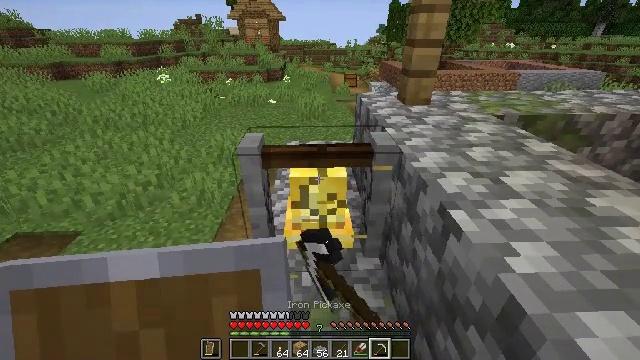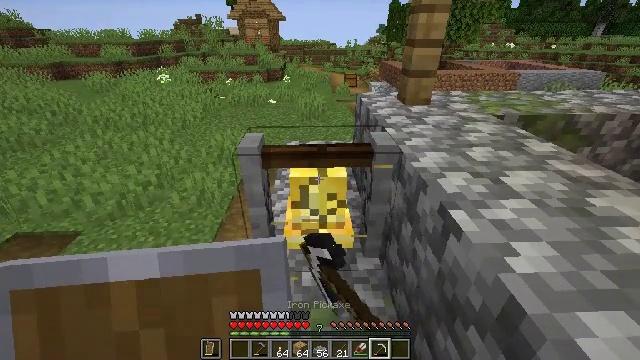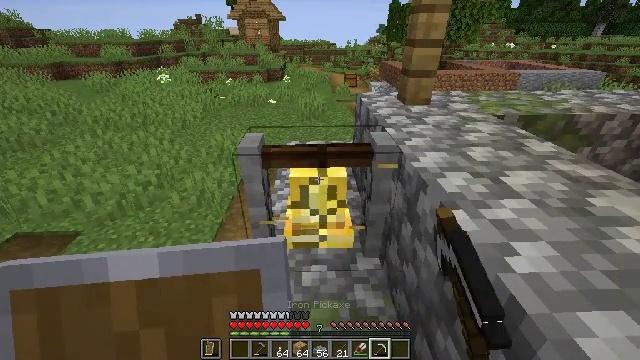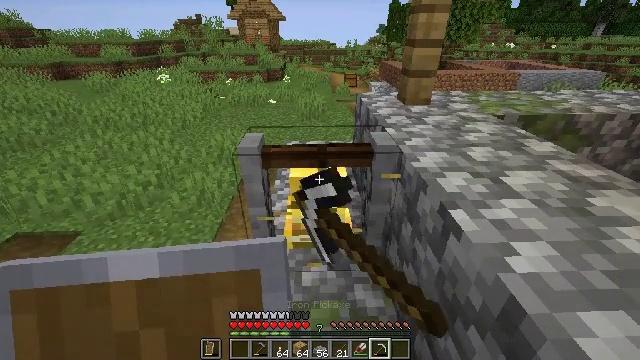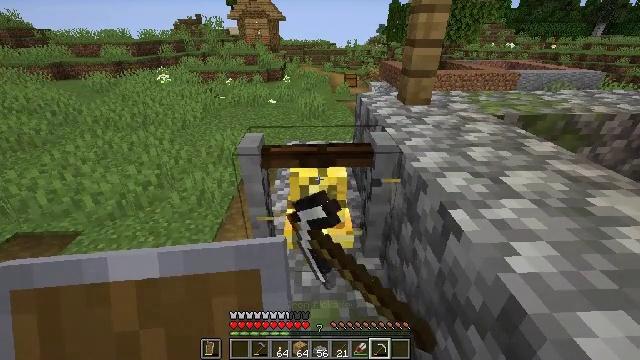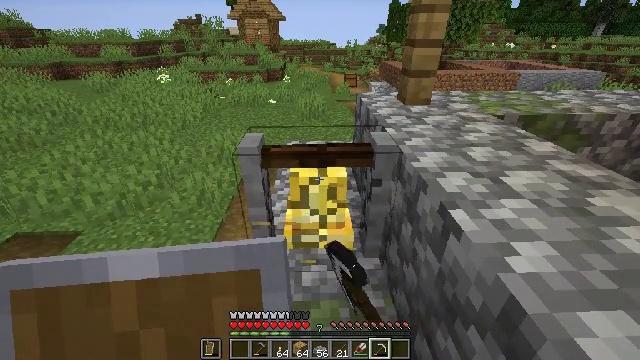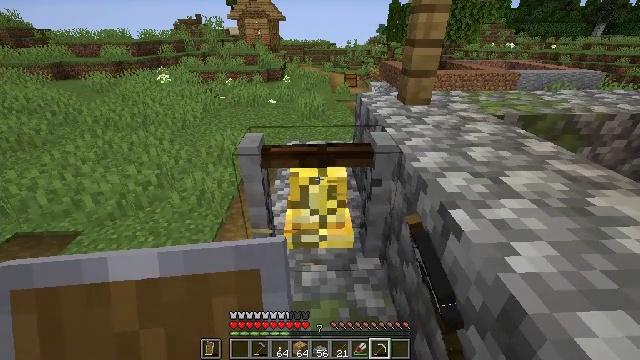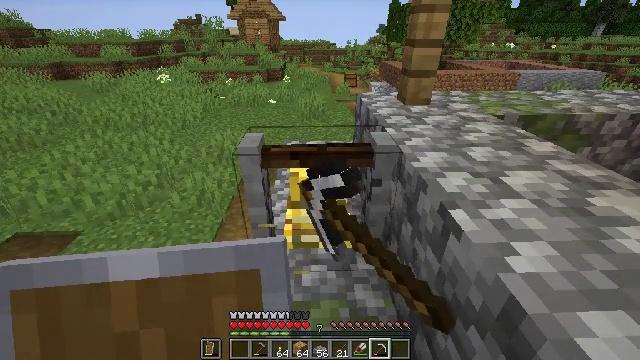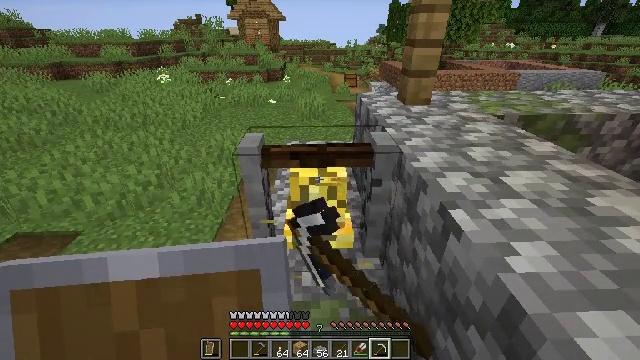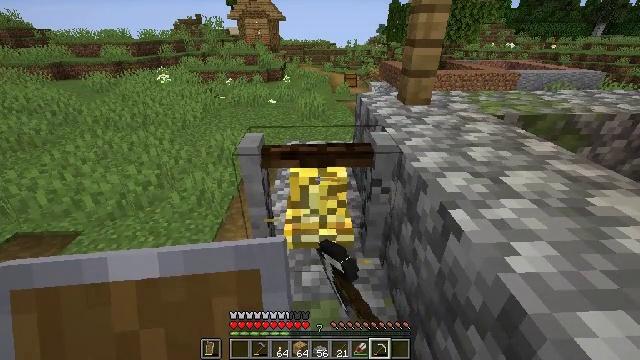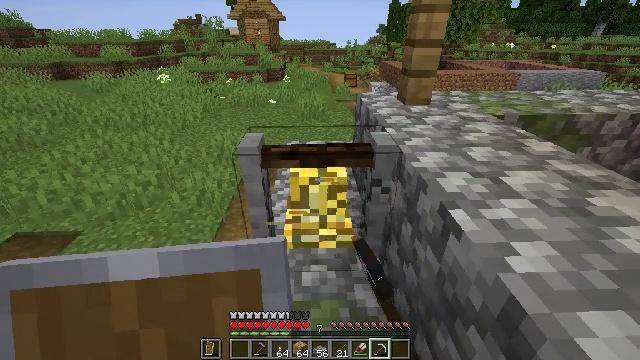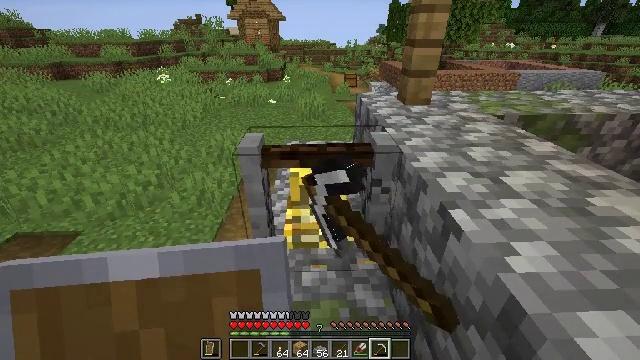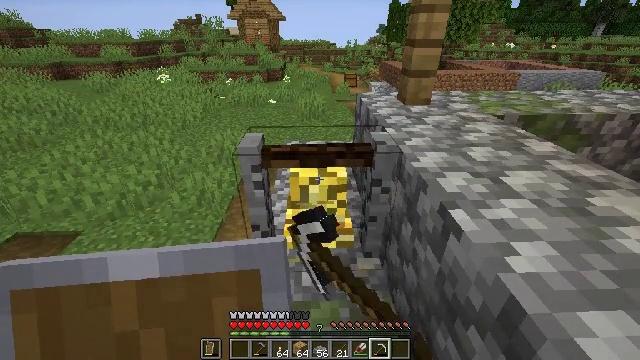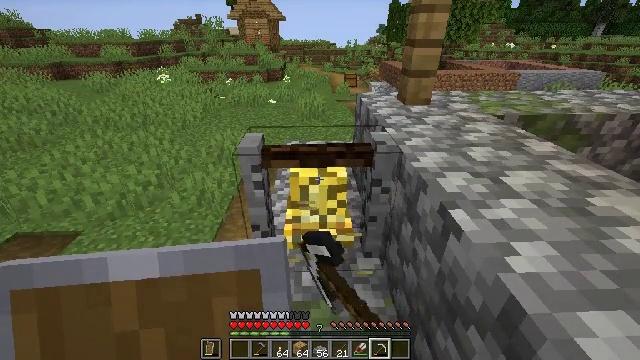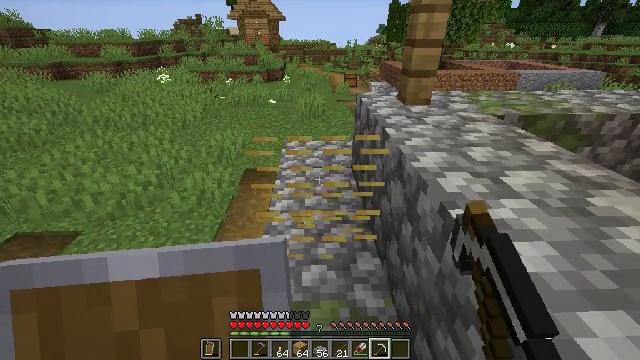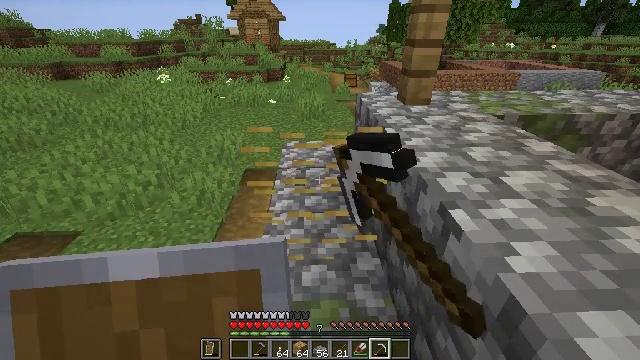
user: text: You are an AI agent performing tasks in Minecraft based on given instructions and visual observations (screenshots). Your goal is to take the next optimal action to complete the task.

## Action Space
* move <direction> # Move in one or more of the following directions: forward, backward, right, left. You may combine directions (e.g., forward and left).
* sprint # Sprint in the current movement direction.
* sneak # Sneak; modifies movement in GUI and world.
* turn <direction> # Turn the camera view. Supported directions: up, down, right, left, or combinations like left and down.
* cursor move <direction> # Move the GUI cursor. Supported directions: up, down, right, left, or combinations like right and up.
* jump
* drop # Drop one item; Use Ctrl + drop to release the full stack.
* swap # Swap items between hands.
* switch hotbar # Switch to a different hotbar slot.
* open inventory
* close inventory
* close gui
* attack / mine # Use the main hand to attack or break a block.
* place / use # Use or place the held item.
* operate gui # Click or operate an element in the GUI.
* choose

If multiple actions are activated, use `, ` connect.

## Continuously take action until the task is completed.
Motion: motion action
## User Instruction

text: Attack the bell to remove it.
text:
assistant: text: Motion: attack / mine
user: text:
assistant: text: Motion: attack / mine
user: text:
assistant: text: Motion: attack / mine
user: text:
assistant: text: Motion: attack / mine
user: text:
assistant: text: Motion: attack / mine
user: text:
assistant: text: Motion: attack / mine
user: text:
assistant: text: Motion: attack / mine
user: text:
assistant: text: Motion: attack / mine
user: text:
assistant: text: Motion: attack / mine
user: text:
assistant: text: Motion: attack / mine
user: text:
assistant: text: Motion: attack / mine
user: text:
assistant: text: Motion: attack / mine
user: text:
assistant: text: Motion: attack / mine
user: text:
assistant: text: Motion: attack / mine
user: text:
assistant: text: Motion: attack / mine
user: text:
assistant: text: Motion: attack / mine
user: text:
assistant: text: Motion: attack / mine
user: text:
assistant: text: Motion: attack / mine
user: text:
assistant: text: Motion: attack / mine